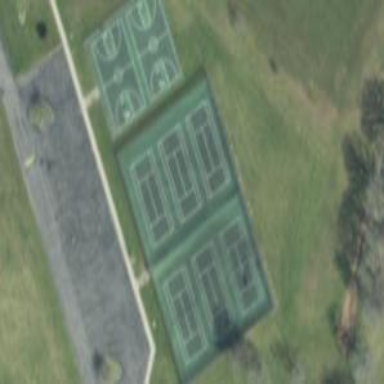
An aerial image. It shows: Tennis court on pitch.